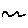
Label: zigzag